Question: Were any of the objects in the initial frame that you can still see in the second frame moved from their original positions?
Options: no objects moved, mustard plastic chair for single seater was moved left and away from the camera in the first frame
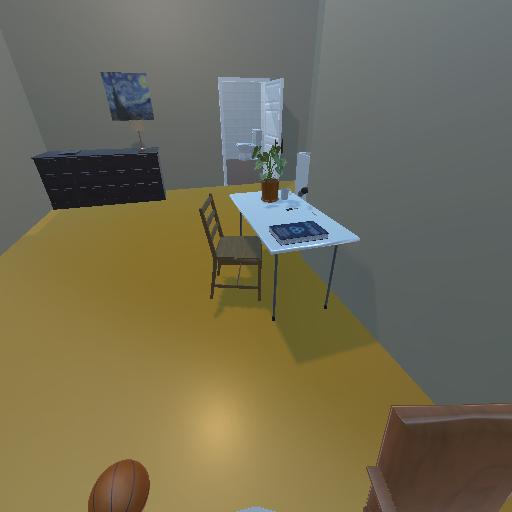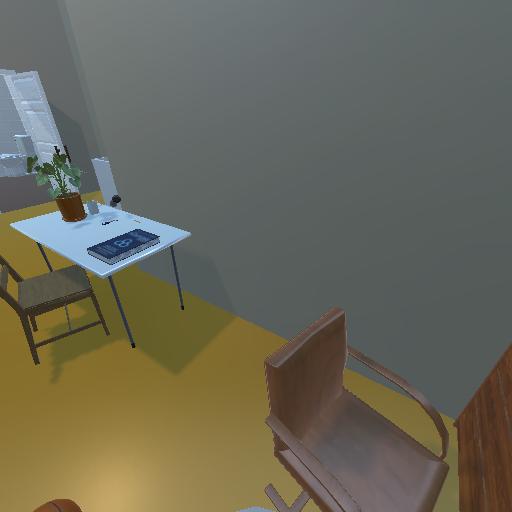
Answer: no objects moved